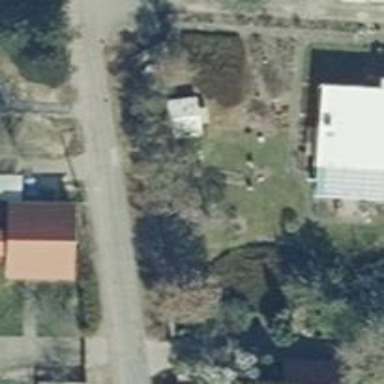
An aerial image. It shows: Alley classified as service road.